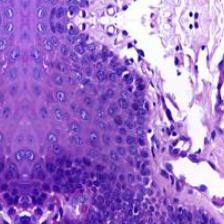
Diagnosis: Normal